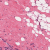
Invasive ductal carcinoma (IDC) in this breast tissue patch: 0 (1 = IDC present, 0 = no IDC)